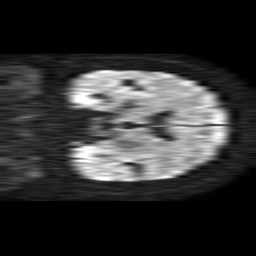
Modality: TRACE
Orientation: coronal
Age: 58
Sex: female
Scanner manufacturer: philips
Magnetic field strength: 1.5 T
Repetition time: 4.6 s
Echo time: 0.08517 s